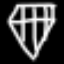
Label: diamond